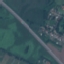
Land use / land cover class: Highway